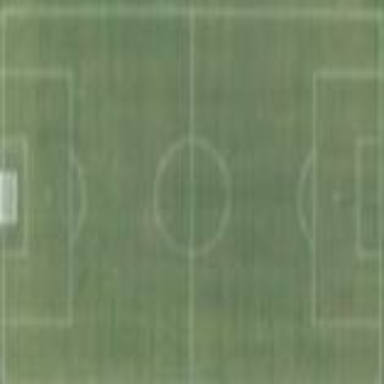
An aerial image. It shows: Soccer pitch for leisure land activities.